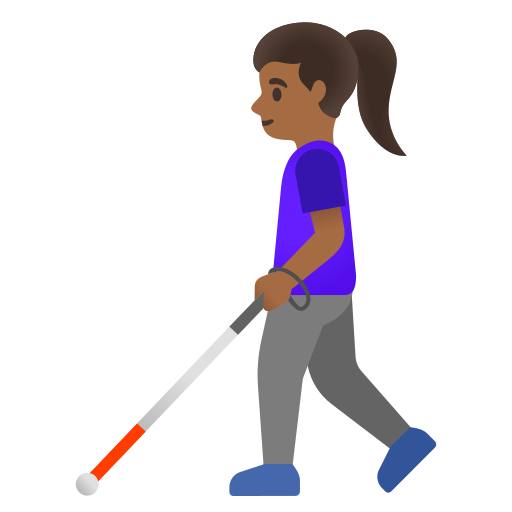
Emoji: 👩🏾‍🦯